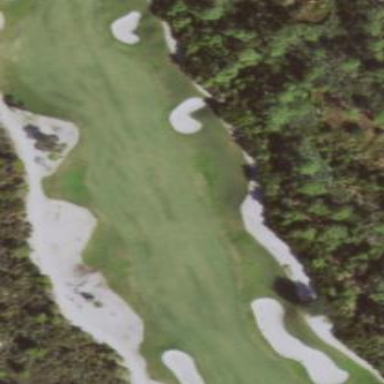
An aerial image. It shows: Rough grassy area used for golf.